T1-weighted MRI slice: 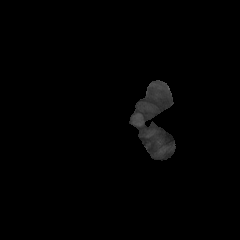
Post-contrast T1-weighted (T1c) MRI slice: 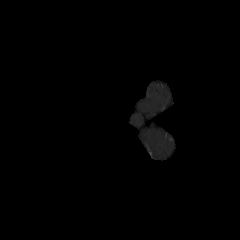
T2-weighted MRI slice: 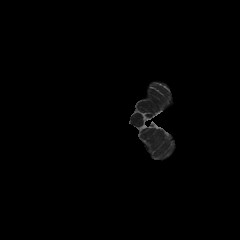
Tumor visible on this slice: no